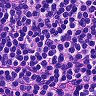
Metastatic tissue present: no